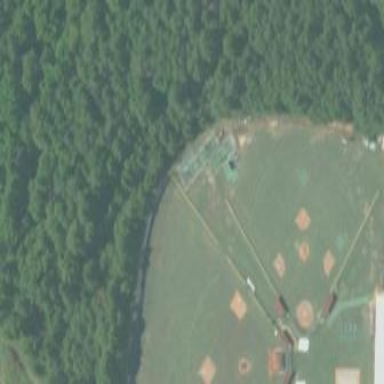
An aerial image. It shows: Baseball pitch for leisure land activities.